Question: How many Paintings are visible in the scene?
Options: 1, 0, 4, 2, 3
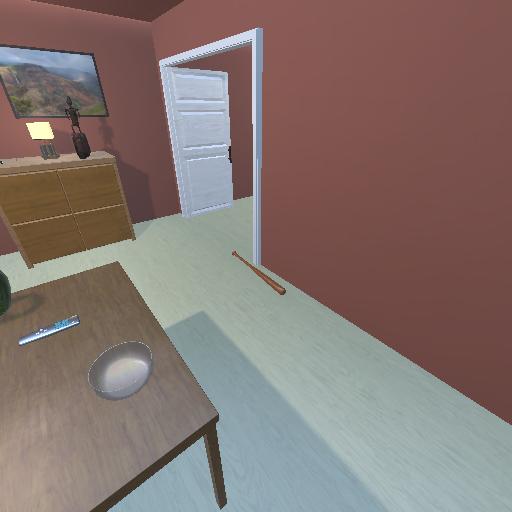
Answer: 1